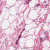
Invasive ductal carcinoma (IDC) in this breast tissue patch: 0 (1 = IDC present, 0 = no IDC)